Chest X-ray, AP view. Patient: 35 years old, sex M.
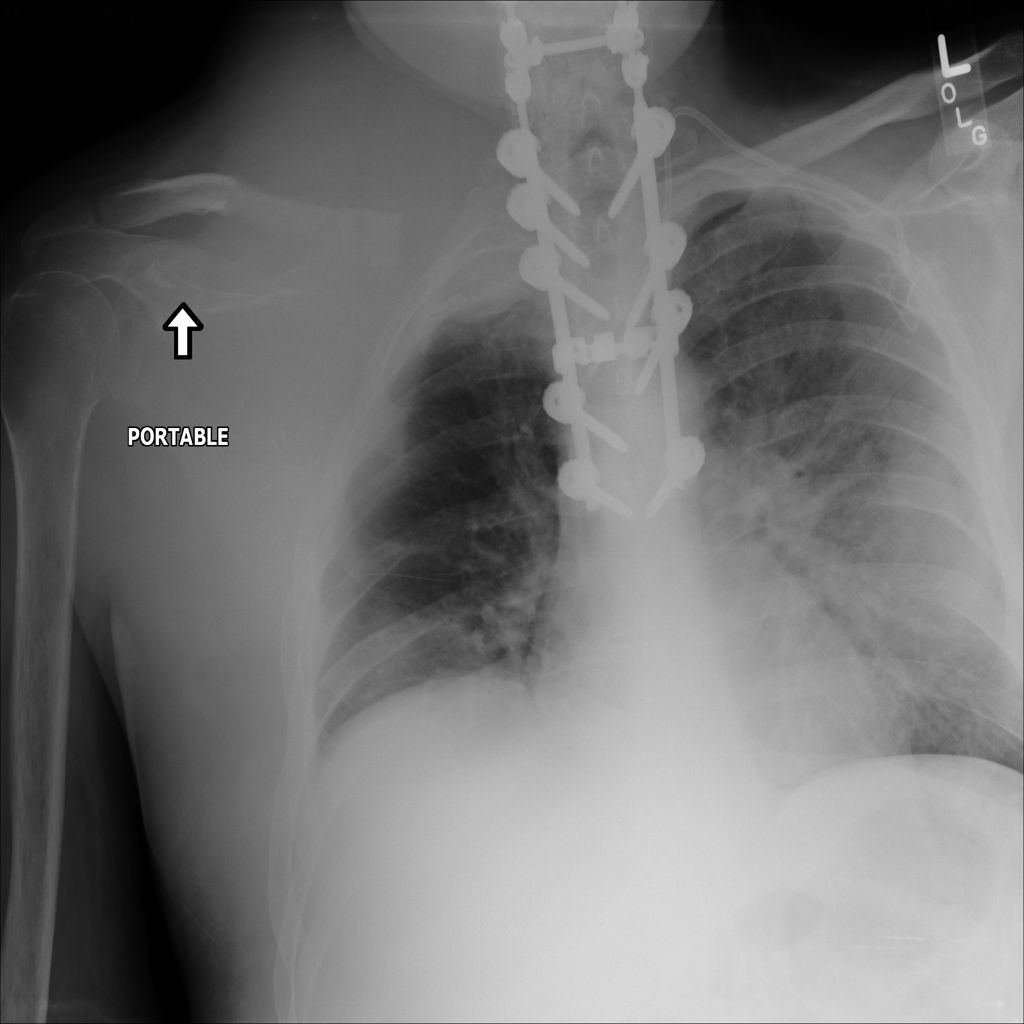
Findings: Edema, Infiltration, Pneumonia